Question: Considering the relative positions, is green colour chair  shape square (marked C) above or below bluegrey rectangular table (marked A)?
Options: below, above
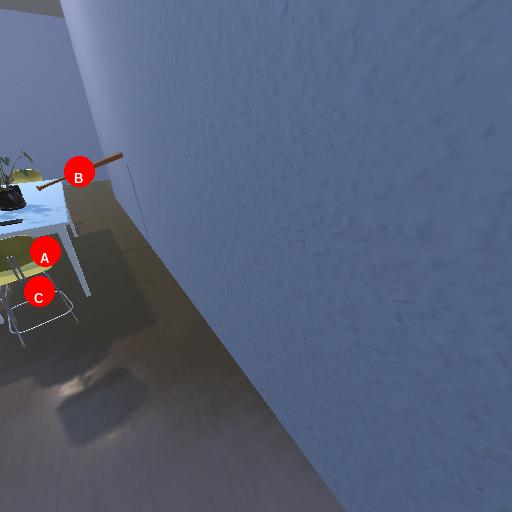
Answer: below